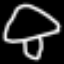
Label: mushroom